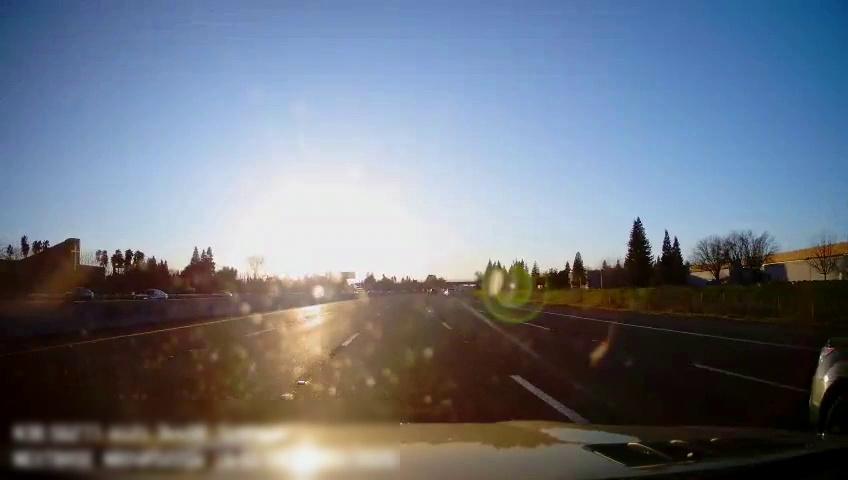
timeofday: Day
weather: Sunny
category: Drivable Space
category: Vehicles | Car
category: Vehicles | Car
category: Vehicles | Car
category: Vehicles | SUV
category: Lanes | Alternate Lane
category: Lanes | Alternate Lane
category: Lanes | Current Lane
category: Lanes | Current Lane
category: Lanes | Alternate Lane
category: Lanes | Alternate Lane